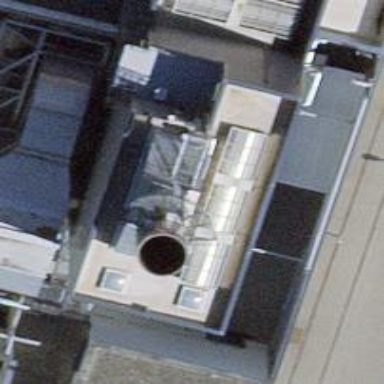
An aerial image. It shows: Chimney that is man-made.